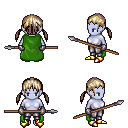
a pixel art fantasy rpg character, female body template, dark elf, purple skin, green cape, metal pants, white blonde twin-tailed hairstyle, metal gloves, gold boots, spear, four views (front, back, left, right), 2x2 character sprite sheet, small pixel art, hard edges, no anti-aliasing